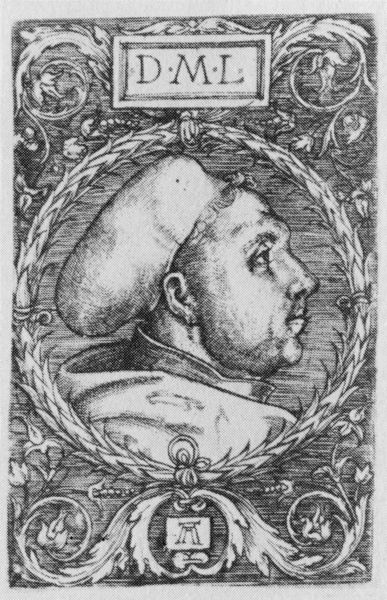
Titel: Bildnis des Martin Luther
Künstler: Albrecht Altdorfer
Institution: (Seriendruck)
Schlagwörter: blätter, mann, weiß, blume, blumen, grau, hut, mund, nase, ohr, profil, schwarz, stirn, zeichnung, blüten, haube, ornament, kappe, mütze, gesicht, kragen, rahmen, bild, bildnis, portrait, porträt, auge, haare, mantel, locke, locken, rund, tondo, ranken, lächeln, schrift, seitlich, grafik, graphik, rand, inschrift, floral, ornamente, seitenansicht, ad, hochdruck, monogramm, stich, barrett, schwarzweiß, kranz, lorbeer, buchdruck, wappen, mittelalter, priester, mönch, luther, dürer, lilien, emblem, ornamentik, kupferstich, knubbel, nürnberg, kapuze, kasette, rocaille, fugger, tiefdruck, martin, albrecht, albrecht dürer, beule, dml, r, a, #, 1650, 1550, aa, krabb, blattornamen, nase stirn, hochdruch, ansi